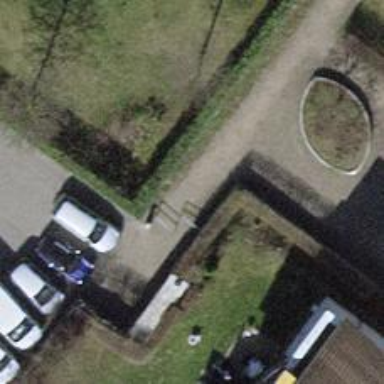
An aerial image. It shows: Cycle barrier.